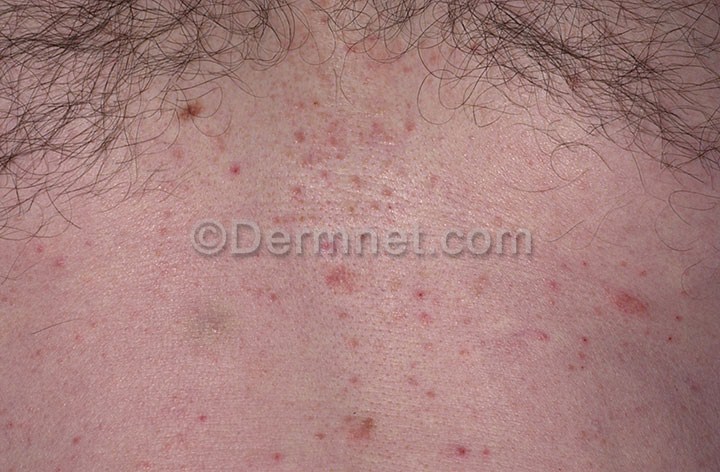
Disease: Bullous Disease Photos